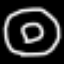
Label: donut